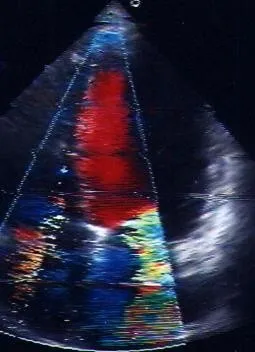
TEE showed, on apical 4-chamber section, an anular structure attached like a membrane to the atrial wall anterior mitral valve leaflet and just proximal to the posterior mitral leaflet.
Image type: radiology (ultrasound)